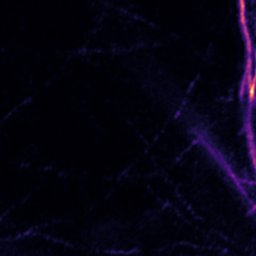
Label: Super-resolution Microtubules image